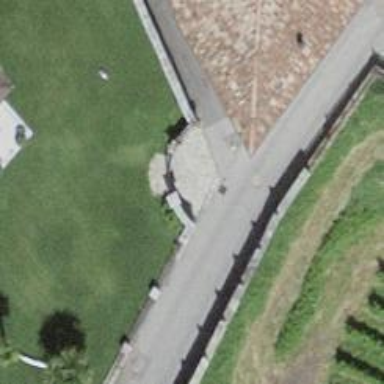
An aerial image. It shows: Bollard barrier.